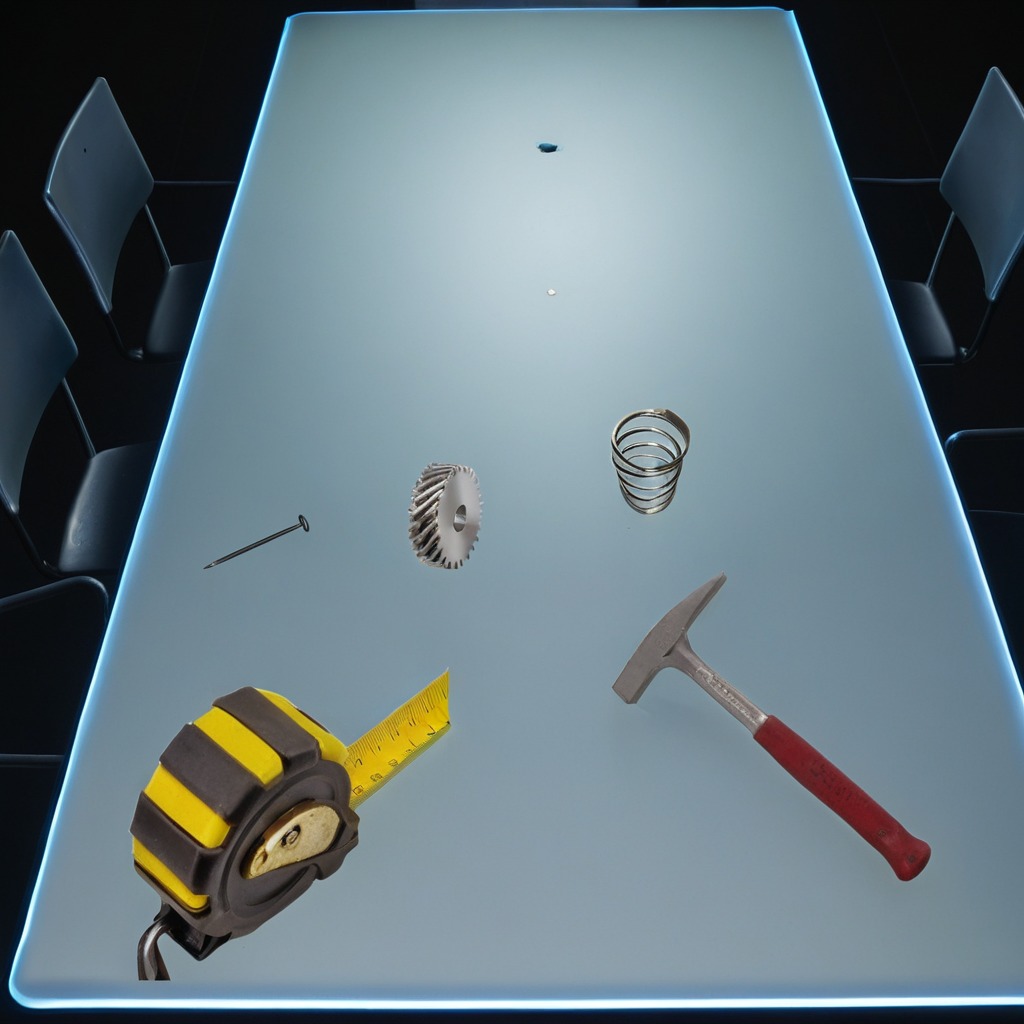
A steel gear with teeth, a measuring tape, a hammer, an iron nail, and a coiled metal spring are lying on the clean empty table in a railway signal maintenance room.